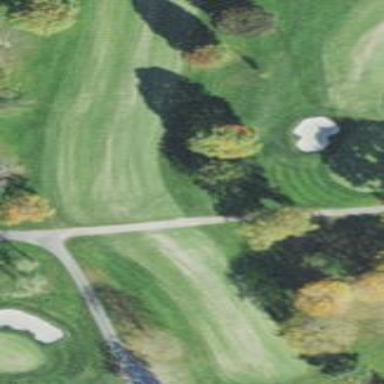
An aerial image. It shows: Grassy area designated as golf fairway.